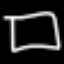
Label: square